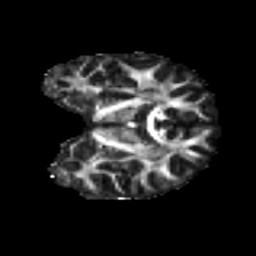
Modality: FA
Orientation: coronal
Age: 20
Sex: male
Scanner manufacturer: ge
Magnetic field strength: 3 T
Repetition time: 7.8 s
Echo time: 0.0606 s